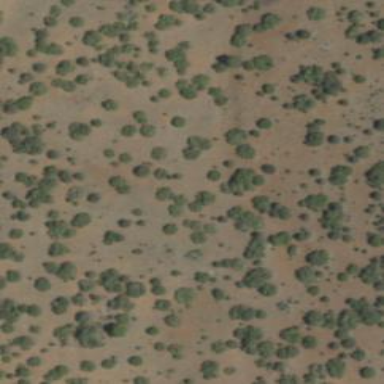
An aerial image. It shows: Area covered in scrub vegetation.